Question: There are my problems:
- - 'Yearly''Monthly''Weekly'
Please tell me how to correct this.

<URL>
---
'''
<!-- Make a menu with Yearly, Monthly and Weekly -->
<ul id="out_per_chart">
<li>
<div class="yearly">
<div class="title">2014</div>
<div class="container1">
<ul class="sub-menu1">
<li class="year"><a class="_link" href="/Lists/ChartIndex.aspx?week=1&month=1&year=2014">Yearly</a>
</li>
<li>
<div class="monthly">
<div class="title">Monthly</div>
<div class="container2">
<ul class="sub-menu2"></ul>
</div>
</div>
</li>
<li>
<div class="weekly">
<div class="title">Weekly</div>
<div class="container3">
<ul class="sub-menu3"></ul>
</div>
</div>
</li>
</ul>
</div>
</div>
</li>
</ul>
'''
'''
#out_per_chart li {
list-style-type: none;
}
#out_per_chart .title {
border: 2px solid #2676ac;
padding: 10px 30px;
width: 40px;
color: #2676ac !important;
-webkit-border-radius: 5px;
-moz-border-radius: 5px;
border-radius: 5px;
margin-bottom: 10px;
/* added */
}
#out_per_chart .title:hover {
border: 2px solid #259add;
cursor: default !important;
background: #259add;
color: #FFF !important;
-webkit-border-radius: 5px;
-moz-border-radius: 5px;
border-radius: 5px;
text-decoration: none !important;
}
.container1 {
position: absolute;
padding-left: -10px;
padding-top: -5px;
display: none;
}
.container2 {
position: absolute;
margin-top: -15px;
margin-left: 50px;
}
.container3 {
position: absolute;
margin-top: -15px;
margin-left: 50px;
}
._link {
text-decoration: none;
border: 2px solid #2676ac;
padding: 7px 20px 7px 20px;
width: 30px;
color: #2676ac !important;
-webkit-border-radius: 5px;
-moz-border-radius: 5px;
border-radius: 5px;
}
._link:hover {
text-decoration: underline;
cursor: pointer;
border: 2px solid #259add;
background: #259add;
color: #FFF !important;
-webkit-border-radius: 5px;
-moz-border-radius: 5px;
border-radius: 5px;
}
#out_per_chart li {
width: 300px;
height: 30px;
margin-bottom: 25px;
}
#out_per_chart li.week_num, #out_per_chart li.month_num {
margin-left: 60px;
margin-top: -25px;
margin-bottom: 25px;
}
#out_per_chart li.year {
margin: 0 0 5px 0;
}
'''
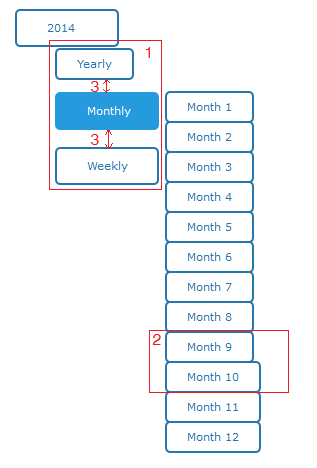
Answer: '''
// ok test you this css code
#out_per_chart li {
list-style-type: none;
}
#out_per_chart .title {
border: 2px solid #2676AC;
border-radius: 5px;
color: #2676AC !important;
height: 40px;
line-height: 40px;
text-align: center;
width: 100px;
}
#out_per_chart .title:hover,
#out_per_chart li a:hover {
border: 2px solid #259add;
cursor: default !important;
background: #259add;
color: #FFF !important;
-webkit-border-radius: 5px;
-moz-border-radius: 5px;
border-radius: 5px;
text-decoration: none !important;
}
.sub-menu1{
padding:0;
margin:0;
}
.sub-menu1 li > a{
border: 2px solid #2676AC;
border-radius: 5px;
color: #2676AC !important;
height: 40px;
line-height: 40px;
text-align: center;
width: 100px;
display:block;
}
.container1 {
position: absolute;
padding-left: -10px;
padding-top: -5px;
display: none;
top:60px;
}
.container2 {
left: 45px;
position: absolute;
top: 43px;
}
.container3 {
position: absolute;
}
._link {
text-decoration: none;
border: 2px solid #2676ac;
color: #2676ac !important;
-webkit-border-radius: 5px;
-moz-border-radius: 5px;
border-radius: 5px;
}
._link:hover {
text-decoration: underline;
cursor: pointer;
border: 2px solid #259add;
background: #259add;
color: #FFF !important;
-webkit-border-radius: 5px;
-moz-border-radius: 5px;
border-radius: 5px;
}
#out_per_chart li.week_num, #out_per_chart li.month_num {
margin-left: 60px;
}
'''